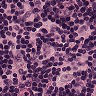
Metastatic tissue present: no